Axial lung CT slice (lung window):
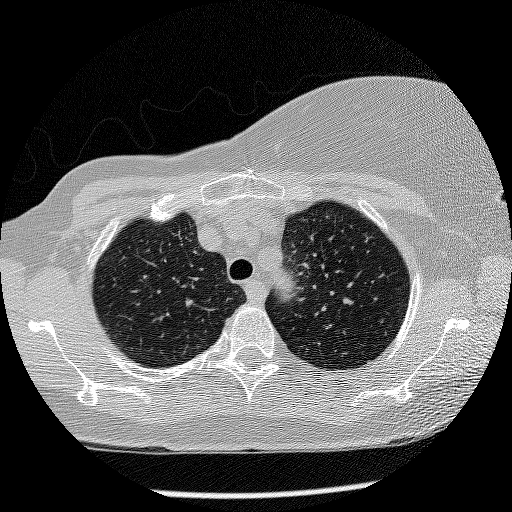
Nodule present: no